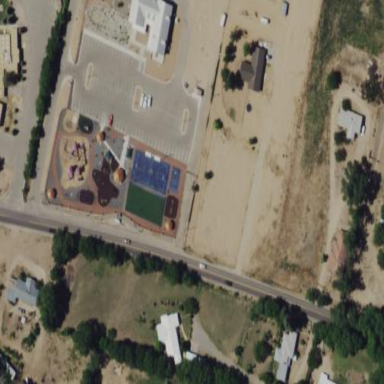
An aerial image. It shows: Playground area for leisure land.